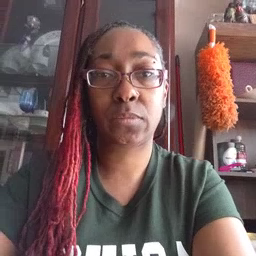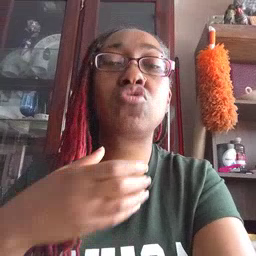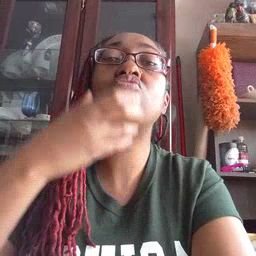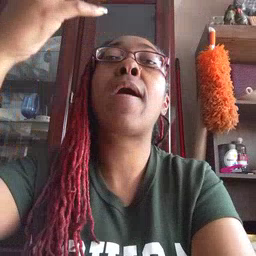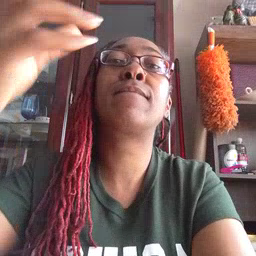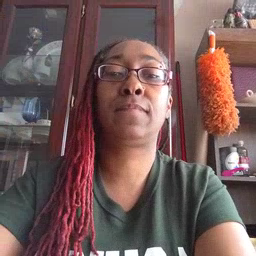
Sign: giraffe